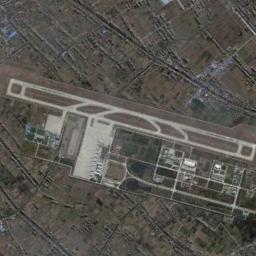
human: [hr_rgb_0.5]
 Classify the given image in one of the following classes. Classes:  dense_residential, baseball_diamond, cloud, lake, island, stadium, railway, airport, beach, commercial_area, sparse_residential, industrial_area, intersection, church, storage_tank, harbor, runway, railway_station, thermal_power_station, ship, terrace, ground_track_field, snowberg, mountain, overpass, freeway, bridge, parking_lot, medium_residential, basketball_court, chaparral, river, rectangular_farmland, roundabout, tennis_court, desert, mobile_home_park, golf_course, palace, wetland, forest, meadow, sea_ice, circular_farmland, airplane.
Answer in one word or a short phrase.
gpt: airport